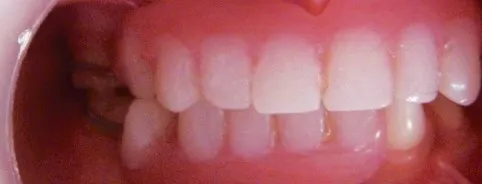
Postoperative intraoral view of the patient with upper and lower removable partial dentures.
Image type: medical_photograph (oral_photograph)